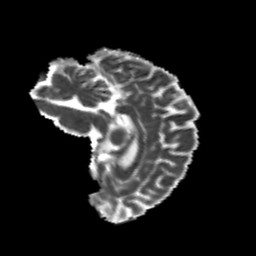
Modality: MD
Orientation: sagittal
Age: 22
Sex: male
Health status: healthy
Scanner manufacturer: philips
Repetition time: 7.393 s
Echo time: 0.08599 s